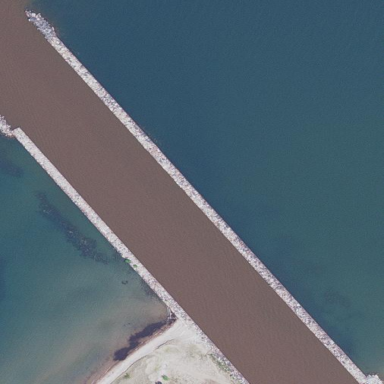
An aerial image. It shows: Breakwater made of rock.